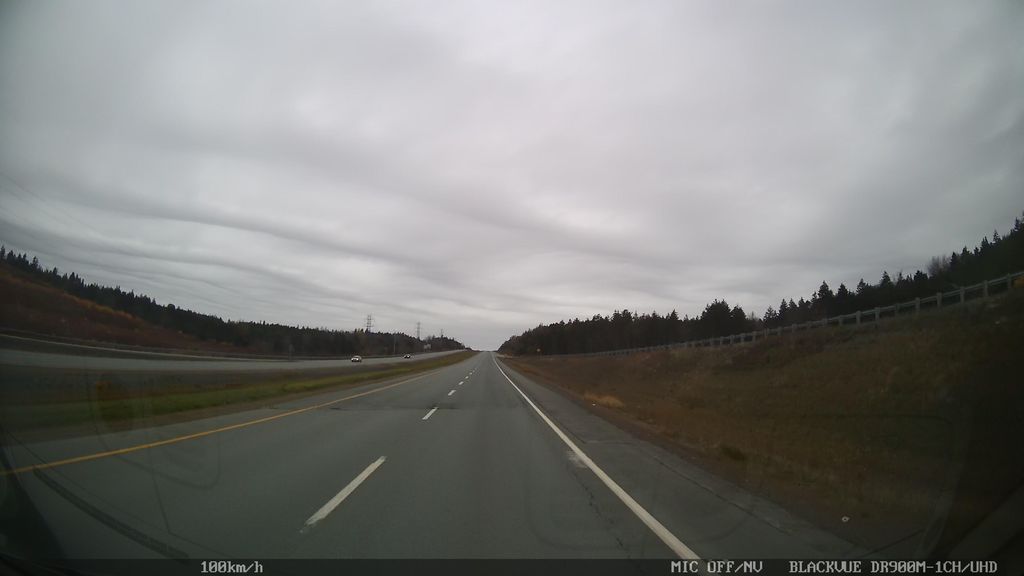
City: halifax